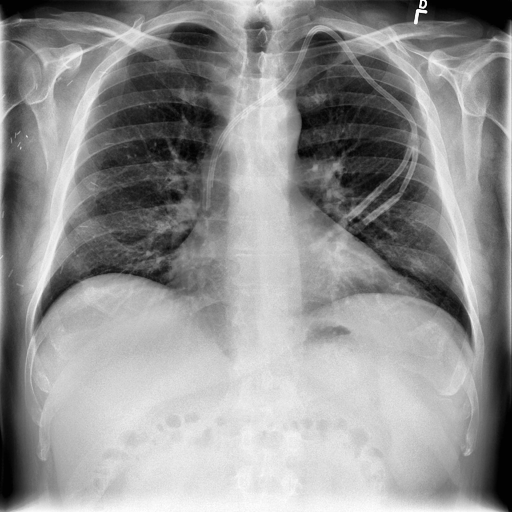
Finding: NORMAL